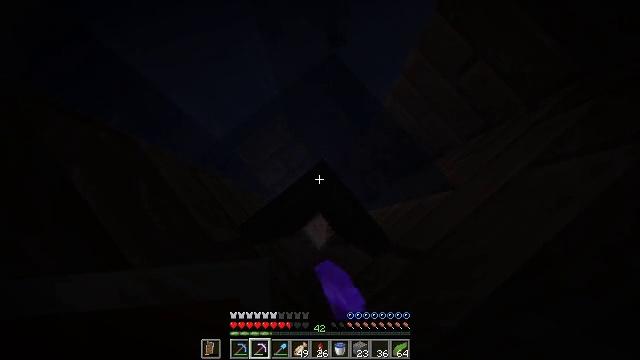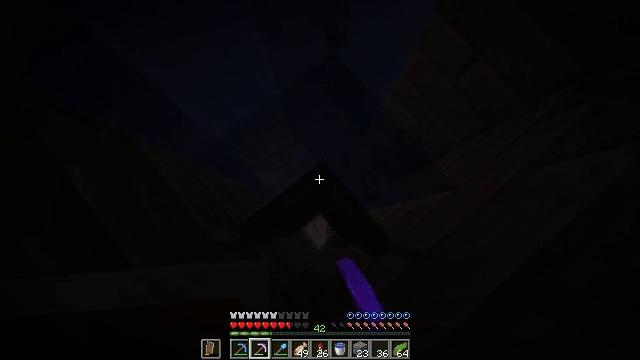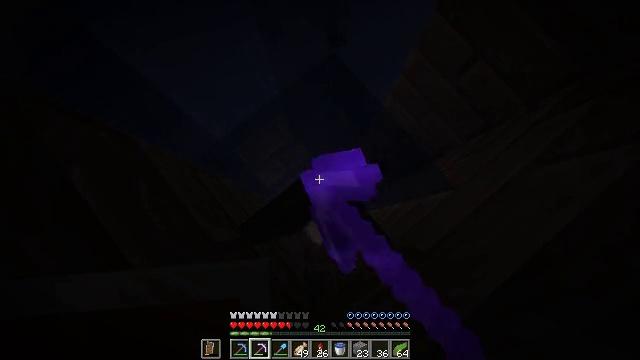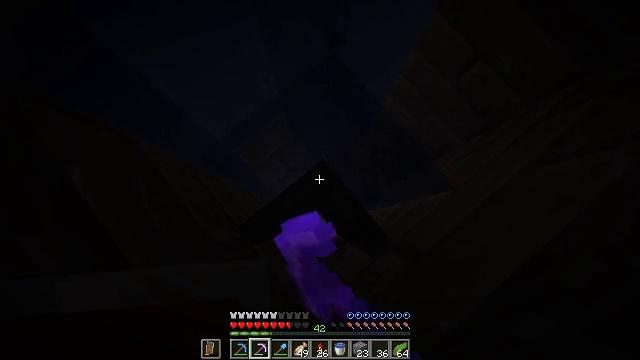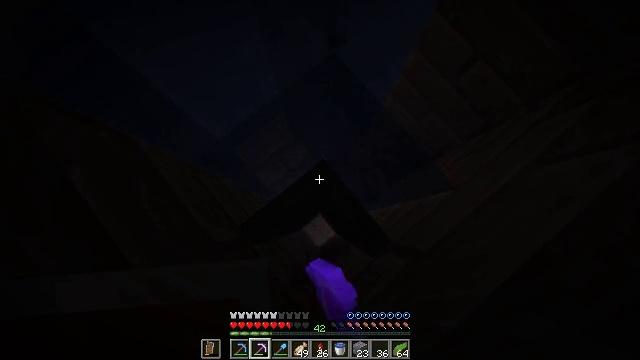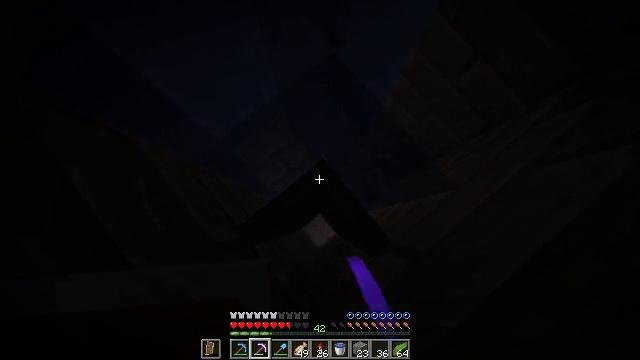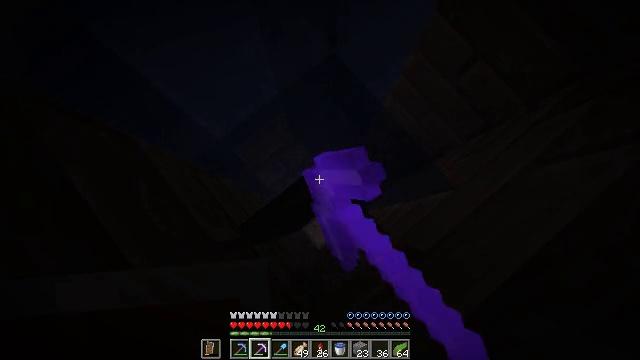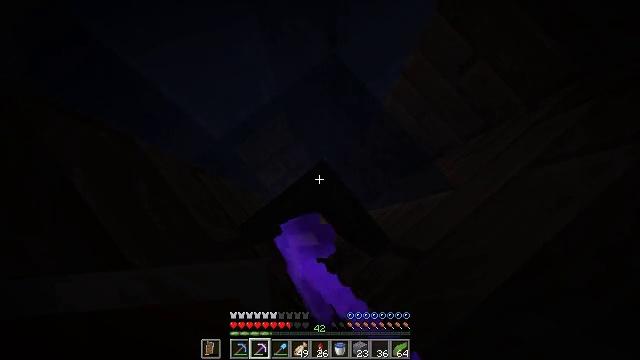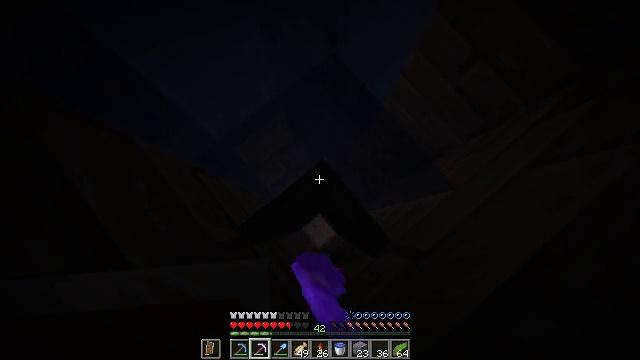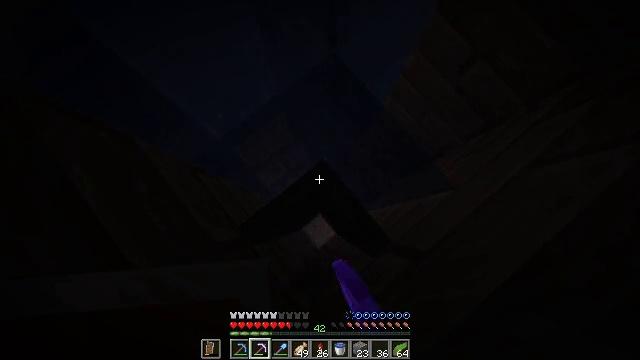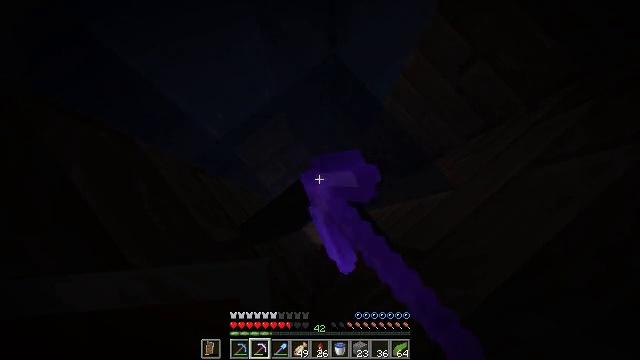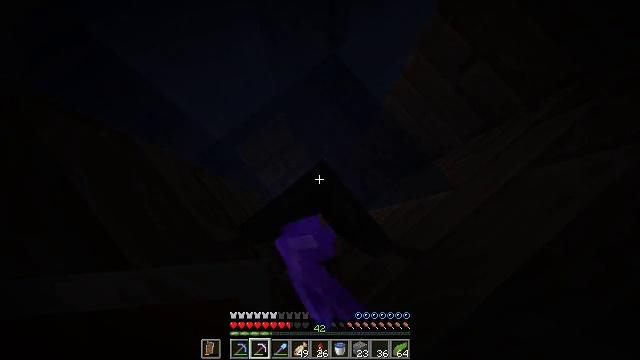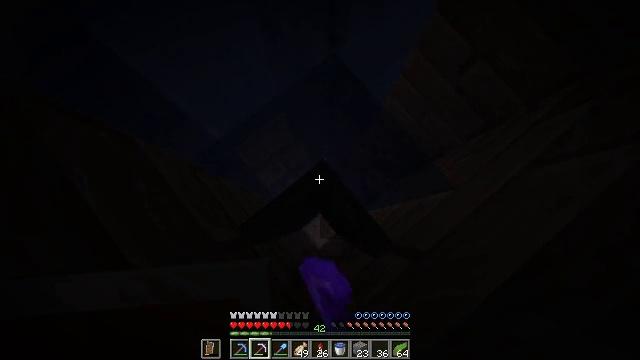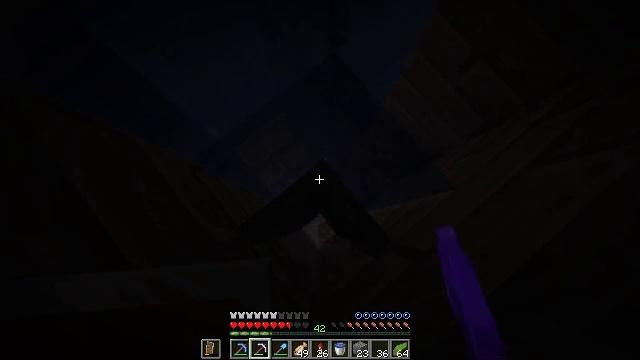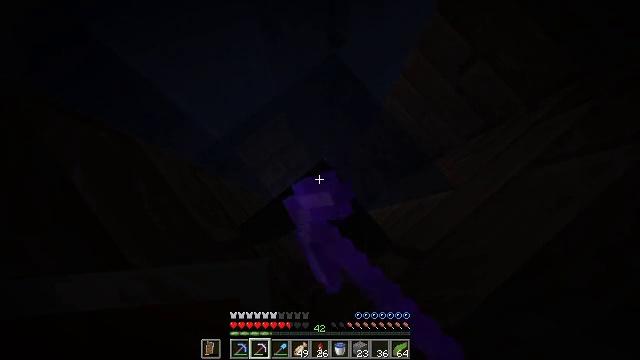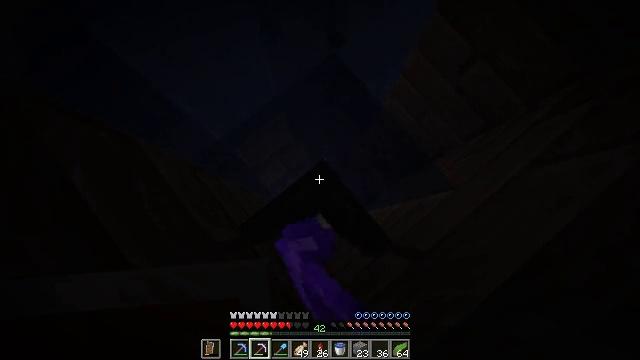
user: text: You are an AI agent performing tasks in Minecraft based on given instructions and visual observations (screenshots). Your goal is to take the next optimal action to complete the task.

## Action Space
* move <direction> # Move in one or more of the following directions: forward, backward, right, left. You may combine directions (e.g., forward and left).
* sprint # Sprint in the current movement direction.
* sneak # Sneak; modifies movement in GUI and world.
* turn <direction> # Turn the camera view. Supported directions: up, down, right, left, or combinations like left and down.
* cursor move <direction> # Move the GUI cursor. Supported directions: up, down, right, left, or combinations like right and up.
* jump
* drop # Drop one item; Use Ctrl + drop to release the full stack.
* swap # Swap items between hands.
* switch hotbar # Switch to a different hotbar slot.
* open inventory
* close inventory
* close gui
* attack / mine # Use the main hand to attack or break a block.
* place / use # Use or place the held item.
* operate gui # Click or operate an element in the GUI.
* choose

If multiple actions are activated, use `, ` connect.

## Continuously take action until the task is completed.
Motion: motion action
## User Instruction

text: Break the black stained glass pane to collect it.
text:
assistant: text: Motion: move back, attack / mine
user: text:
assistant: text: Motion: move back, attack / mine
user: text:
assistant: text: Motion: move back, attack / mine
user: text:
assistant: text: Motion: move back, attack / mine
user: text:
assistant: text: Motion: move back, attack / mine
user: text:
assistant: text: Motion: move back, attack / mine
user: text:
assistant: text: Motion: move back, attack / mine
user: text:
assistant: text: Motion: move back, attack / mine
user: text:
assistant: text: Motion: move back, attack / mine
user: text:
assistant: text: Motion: move back, attack / mine
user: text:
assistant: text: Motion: move back, attack / mine
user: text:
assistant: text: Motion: move back, attack / mine
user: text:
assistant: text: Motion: move back, attack / mine
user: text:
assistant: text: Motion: move back, attack / mine
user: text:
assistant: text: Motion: move back, attack / mine
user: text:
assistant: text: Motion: move back, attack / mine
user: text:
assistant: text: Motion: move back, attack / mine
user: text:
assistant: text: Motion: move back, attack / mine
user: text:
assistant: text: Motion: move back, attack / mine
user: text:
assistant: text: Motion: move back, attack / mine
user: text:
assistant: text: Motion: move back, attack / mine
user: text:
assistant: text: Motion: move back, attack / mine
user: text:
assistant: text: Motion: move back, attack / mine
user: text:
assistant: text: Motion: move back, attack / mine
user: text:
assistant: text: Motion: move back, attack / mine
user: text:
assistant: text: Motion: move back, attack / mine
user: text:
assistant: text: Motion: move back, attack / mine
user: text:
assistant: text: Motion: move back, attack / mine
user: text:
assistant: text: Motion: move back, turn left, attack / mine
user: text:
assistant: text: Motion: move back, turn left and up, attack / mine